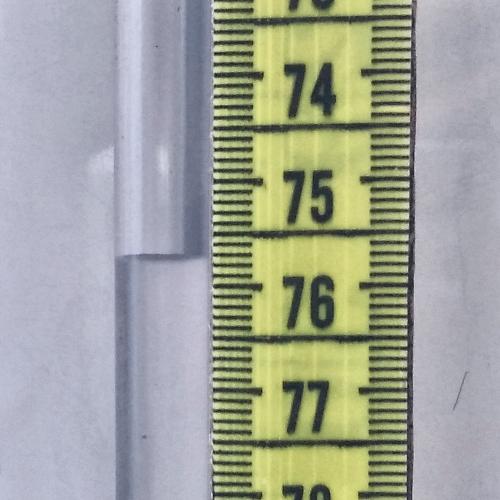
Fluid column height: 75.7 cm